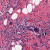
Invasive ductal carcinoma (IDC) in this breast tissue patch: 0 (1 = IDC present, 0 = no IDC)